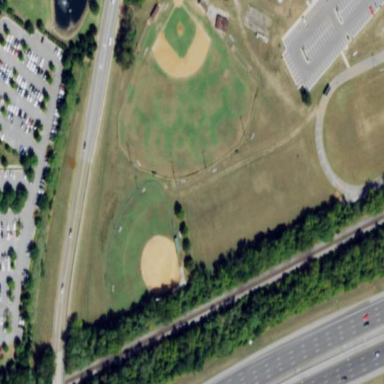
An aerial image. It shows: Baseball pitch for leisure and sports activities.